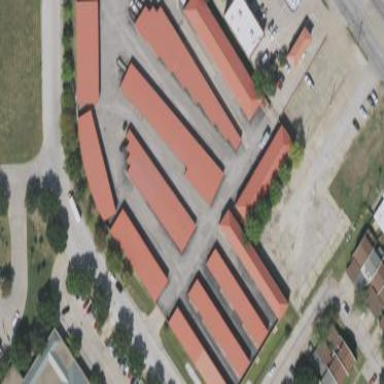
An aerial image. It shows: Warehouse building.